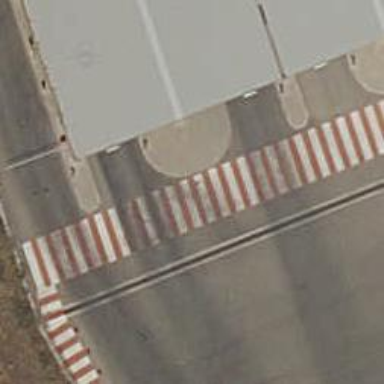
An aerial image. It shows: Uncontrolled zebra crossing on the road.